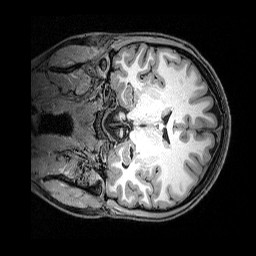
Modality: T1w
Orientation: coronal
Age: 22
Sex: female
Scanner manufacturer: siemens
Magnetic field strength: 3 T
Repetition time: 2.5 s
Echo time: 0.00369 s